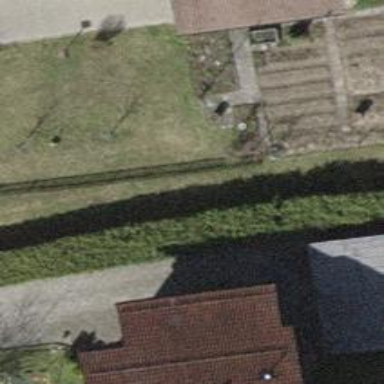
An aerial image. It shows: Hedge barrier.